Field crop: maize
Growth stage: 2
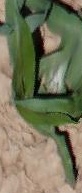
Species: maize